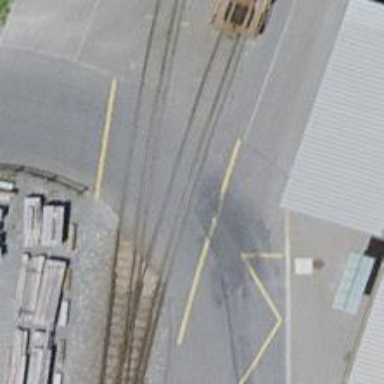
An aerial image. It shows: Level crossing along the railway.